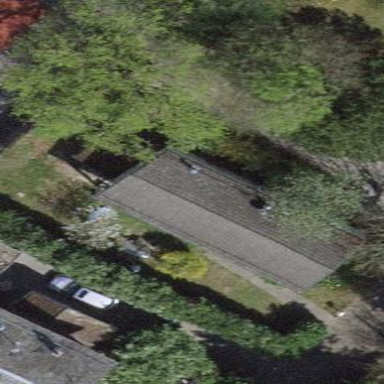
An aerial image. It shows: Garden enclosed by fence.